Question: I am not getting back button after pushing to next controller through segue
it is just like making a connection between controllers through segue
there is no code included. it is happening in storyboard
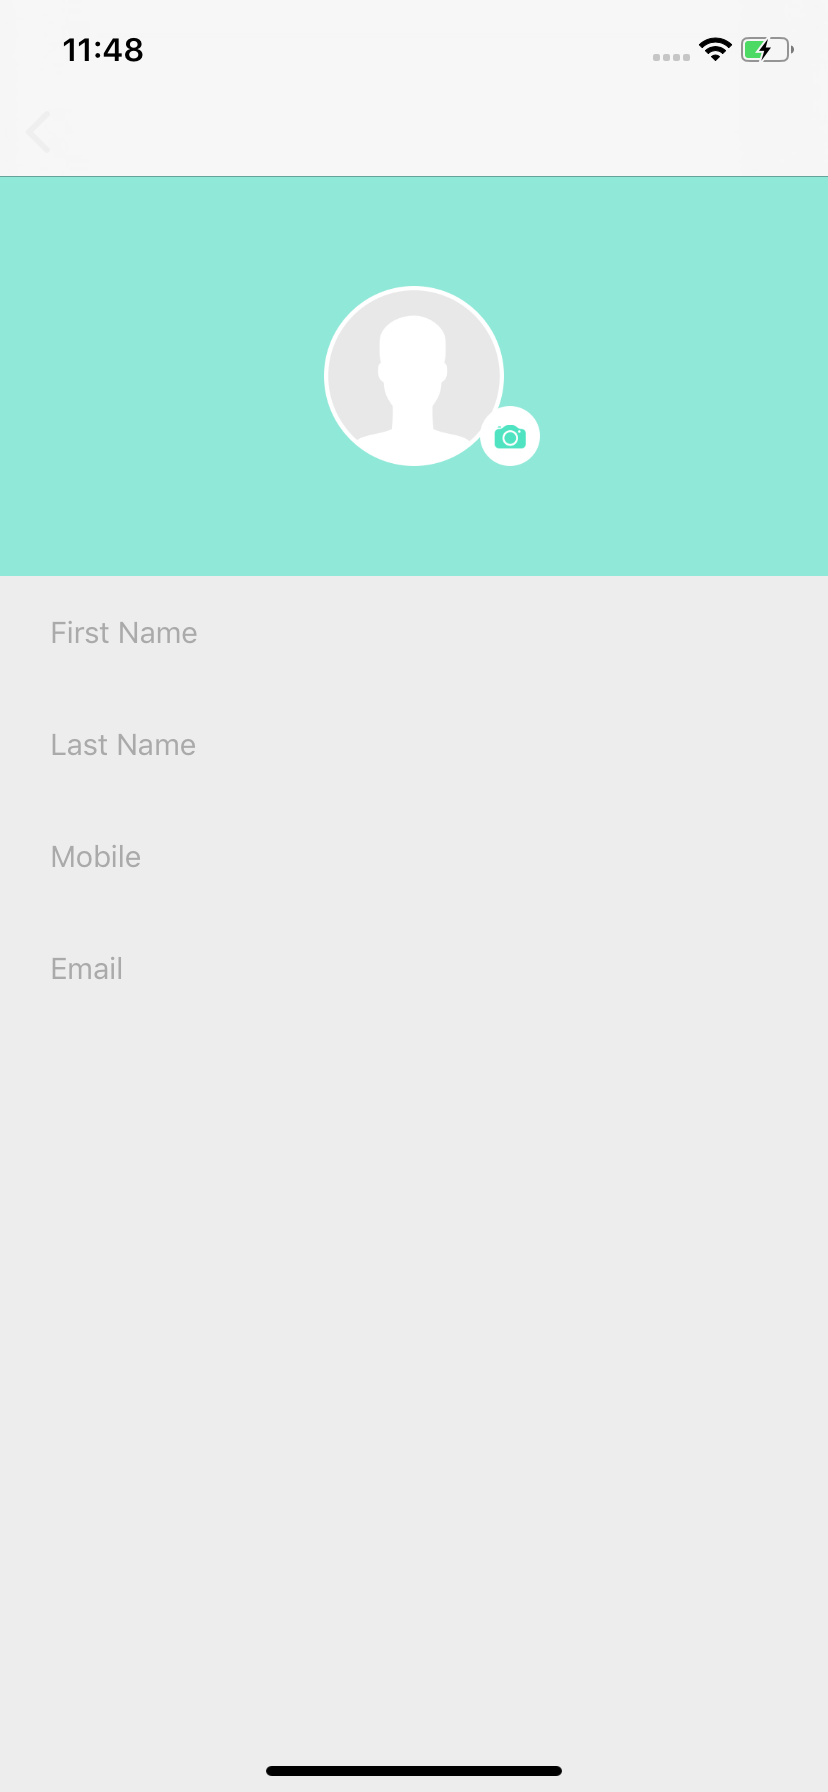
Answer: ## - First:
You should make the (not destination) as of the navigation view controller. You probably set the segue as push instead of that.
## - Second:
Make sure you don't set the back button item manually anywhere.